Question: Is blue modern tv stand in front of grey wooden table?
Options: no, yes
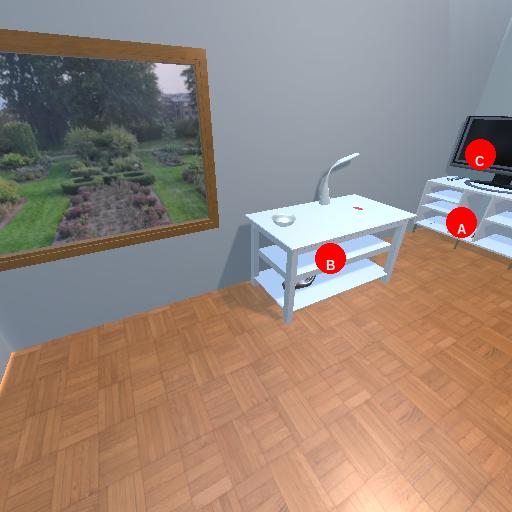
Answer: no